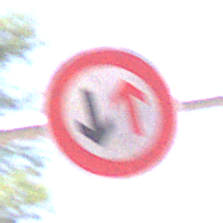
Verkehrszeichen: VorrangDesGegenverkehrs
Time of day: Midday
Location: Outdoor (RoadRail)
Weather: Clear
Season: NotSpecified
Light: Natural